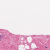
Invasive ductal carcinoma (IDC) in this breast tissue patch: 0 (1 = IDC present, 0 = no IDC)